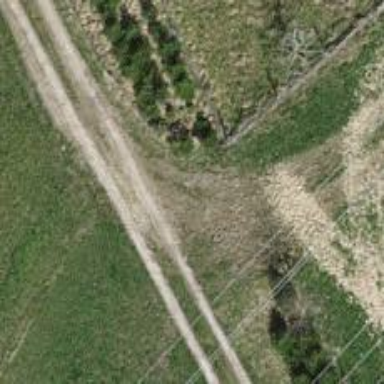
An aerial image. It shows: Path with track type of grade 4.